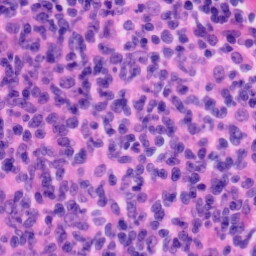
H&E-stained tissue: Tonsil